Question: I just opened my store today. Before hosting firm directed my domain name to my IP there was no problem.
When I the site is activated some people wanted to change some links. I did that in a hurry maybe that caused an error. Later when I check my site I saw a big question mark on the right. I put all of the files back from my backup but the problem still exists. Is there anyone who can help me?
Thank you
FERDA

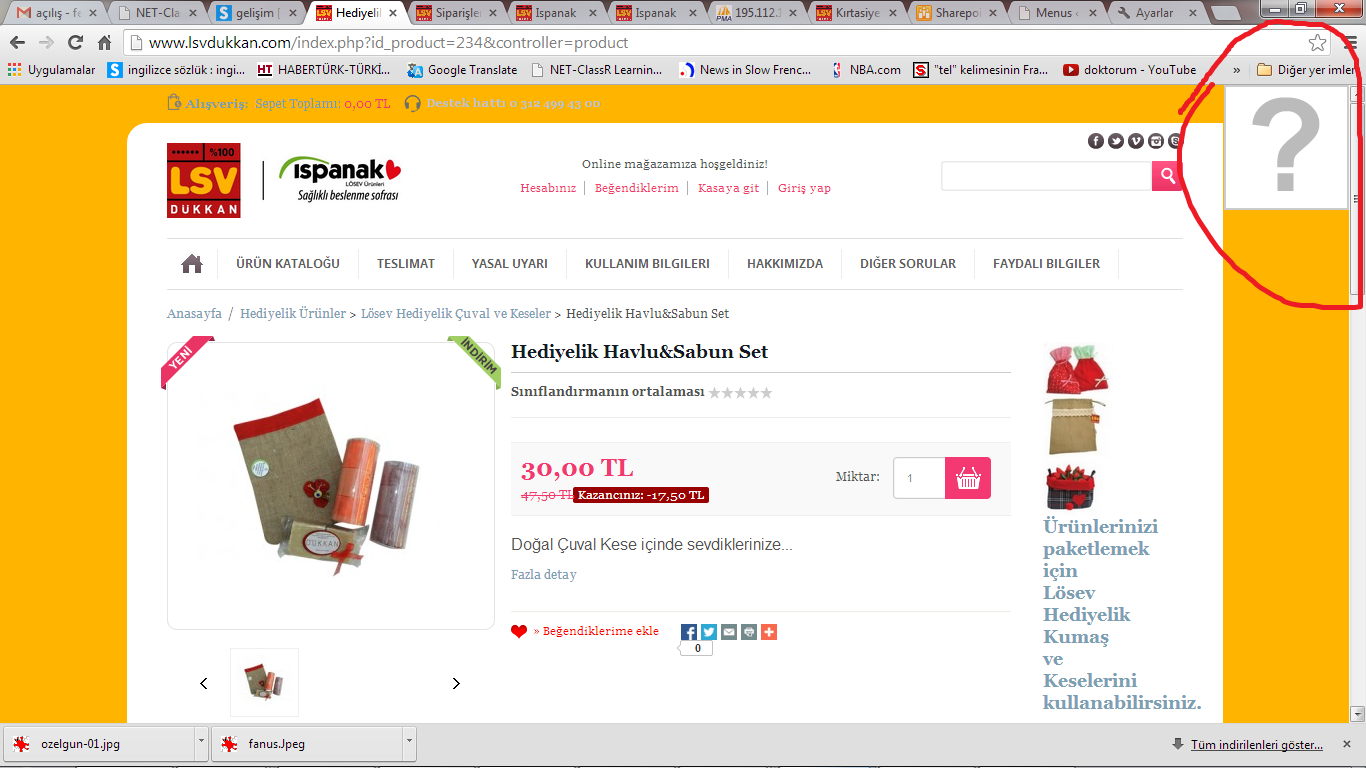
Answer: This is a missing image. Whenever an image (products, categories etc) is missing in prestashop, this question mark image is shown. It is 404.gif (or any other image format) placed in the img folder of the prestashop.
There may be two reasons to this issue:
1) At header section, it seems like you have a missing image (i think one of the social icons). This is the recommended case. Please check your images. I think it is one of the icon for social images.
2) This may be not the reason, but whenever there is some problem in the paths for images, prestashop display the 404 or question mark image. But it seems like paths are fine as other images are shown.
: First check in F12 tool (dont know what is it called :P ) that specific element i.e. right click on that question mark image and then select the Inspect Element, you will have the F12 tool opened. Check there and share the HTML code. Also please share some code before and some after that, so that it can be easily checked.